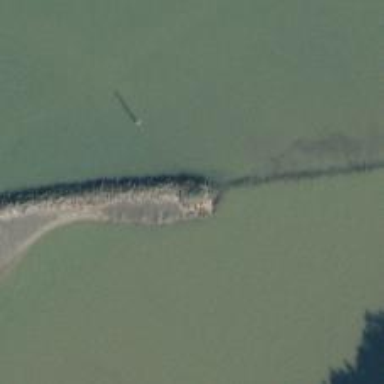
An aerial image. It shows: Breakwater structure.